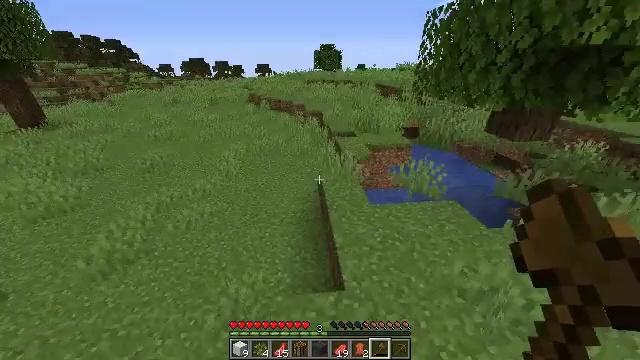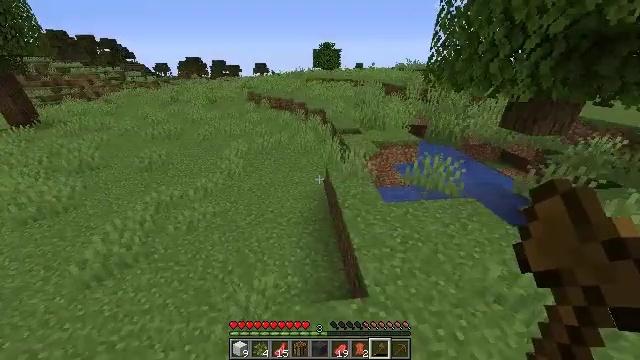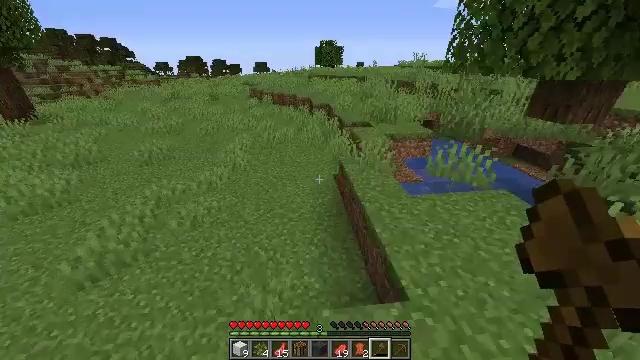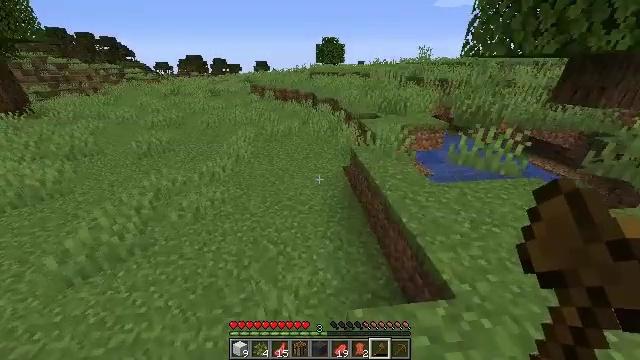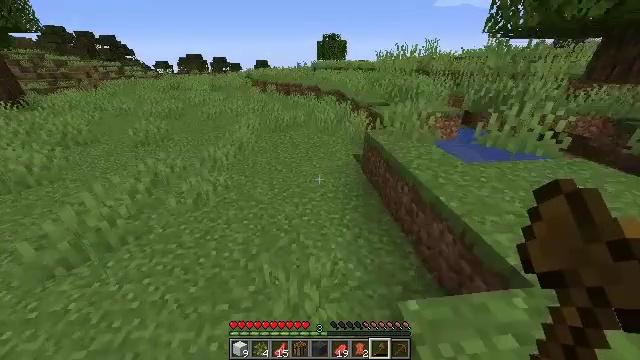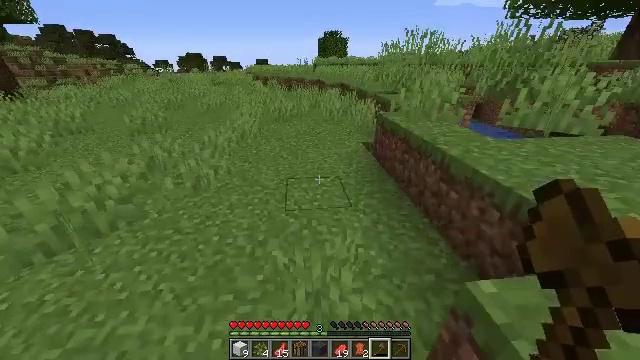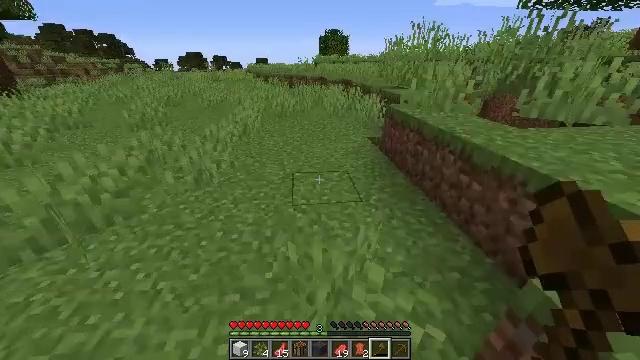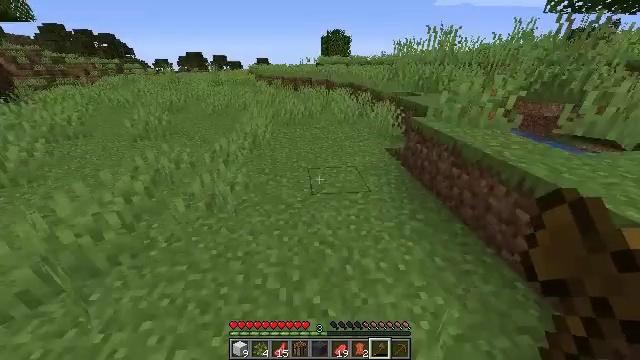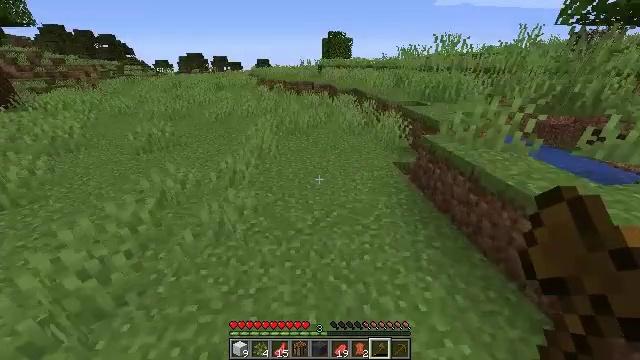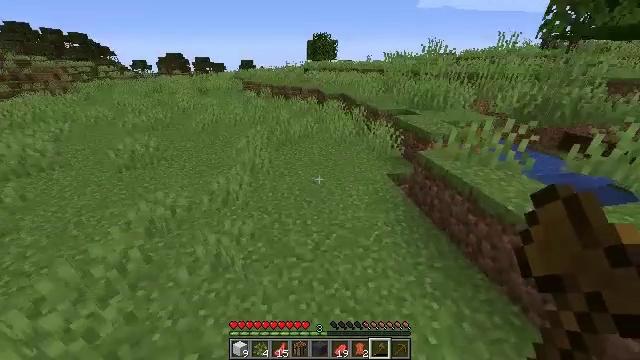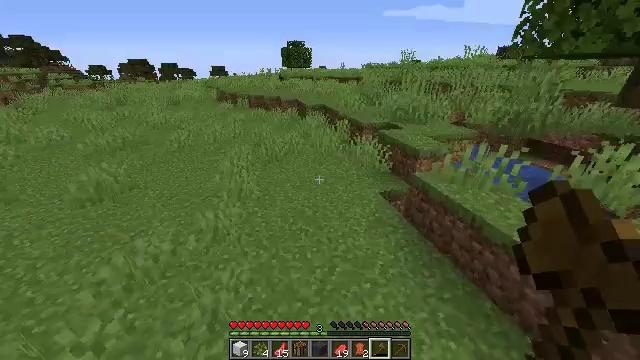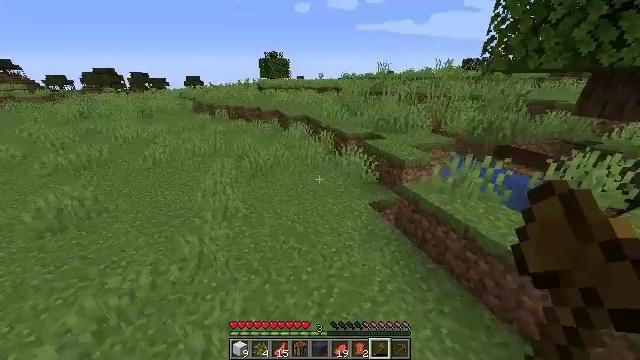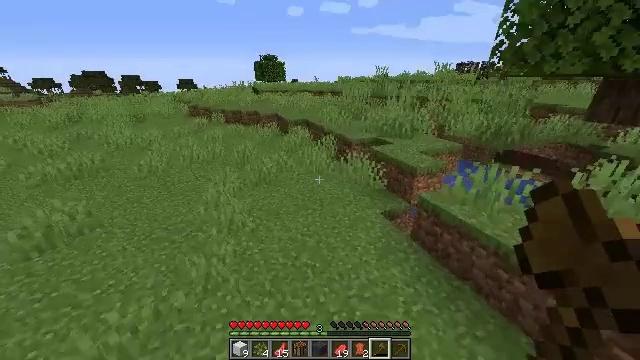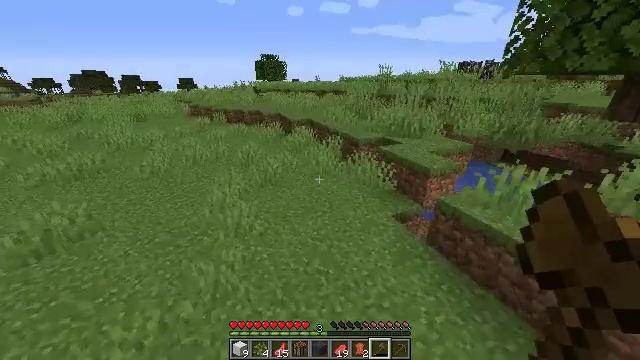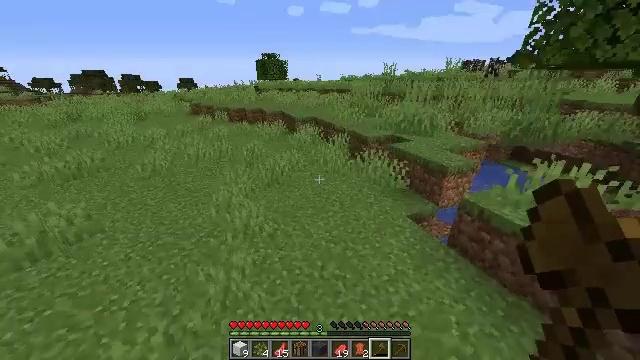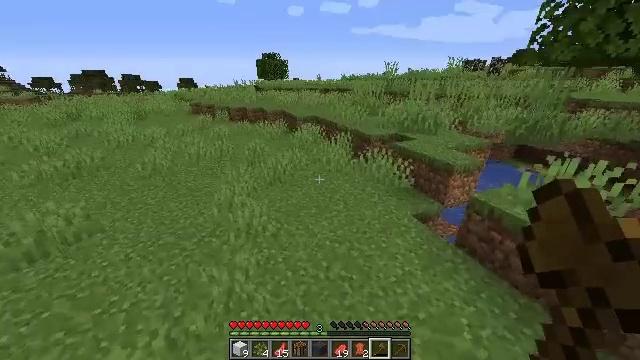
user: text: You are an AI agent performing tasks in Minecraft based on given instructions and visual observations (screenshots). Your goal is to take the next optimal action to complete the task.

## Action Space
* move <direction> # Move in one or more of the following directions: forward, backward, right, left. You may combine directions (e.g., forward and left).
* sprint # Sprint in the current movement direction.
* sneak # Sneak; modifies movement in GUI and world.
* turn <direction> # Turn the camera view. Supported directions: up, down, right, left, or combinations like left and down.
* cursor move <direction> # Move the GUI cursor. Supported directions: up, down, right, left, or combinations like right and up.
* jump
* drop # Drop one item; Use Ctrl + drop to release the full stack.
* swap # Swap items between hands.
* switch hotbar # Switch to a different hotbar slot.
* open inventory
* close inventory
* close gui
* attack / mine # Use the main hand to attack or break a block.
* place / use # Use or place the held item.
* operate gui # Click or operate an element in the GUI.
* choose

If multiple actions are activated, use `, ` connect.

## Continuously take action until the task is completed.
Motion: motion action
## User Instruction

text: Mine the brewing stand from your base.
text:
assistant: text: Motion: move forward and move left, jump
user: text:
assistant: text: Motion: move forward and move left, jump
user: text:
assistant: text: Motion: move forward and move left, jump
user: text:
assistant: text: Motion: move forward and move left, jump
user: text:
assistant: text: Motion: move forward and move left, jump
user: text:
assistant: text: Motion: move forward and move left, jump
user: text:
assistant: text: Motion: move forward and move left, jump
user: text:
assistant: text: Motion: move forward and move left, jump
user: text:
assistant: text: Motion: move forward and move left, turn right, jump
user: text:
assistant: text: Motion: move forward and move left, turn right and up, jump
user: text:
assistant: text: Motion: move forward and move left, turn right and up, jump
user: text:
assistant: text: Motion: move forward and move left, turn right, jump
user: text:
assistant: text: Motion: move forward and move left, jump
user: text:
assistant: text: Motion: move forward and move left, jump
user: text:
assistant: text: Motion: move forward and move left, jump
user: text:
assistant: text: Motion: move forward and move left, jump
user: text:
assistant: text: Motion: move forward and move left, jump
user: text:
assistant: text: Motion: move forward and move left, jump
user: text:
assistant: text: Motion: move forward and move left, jump
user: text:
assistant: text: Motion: move forward and move left, turn left, jump
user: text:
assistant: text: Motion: move forward and move left, turn left and up, jump
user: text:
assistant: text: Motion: move forward and move left, turn left, jump
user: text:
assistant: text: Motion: move forward and move left, turn left, jump
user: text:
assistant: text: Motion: move forward and move left, jump
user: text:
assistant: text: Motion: move forward and move left, jump
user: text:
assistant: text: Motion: move forward, jump
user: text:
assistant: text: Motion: move forward, jump
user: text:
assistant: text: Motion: move forward, jump
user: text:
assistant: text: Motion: move forward, jump
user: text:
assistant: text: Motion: move forward, jump